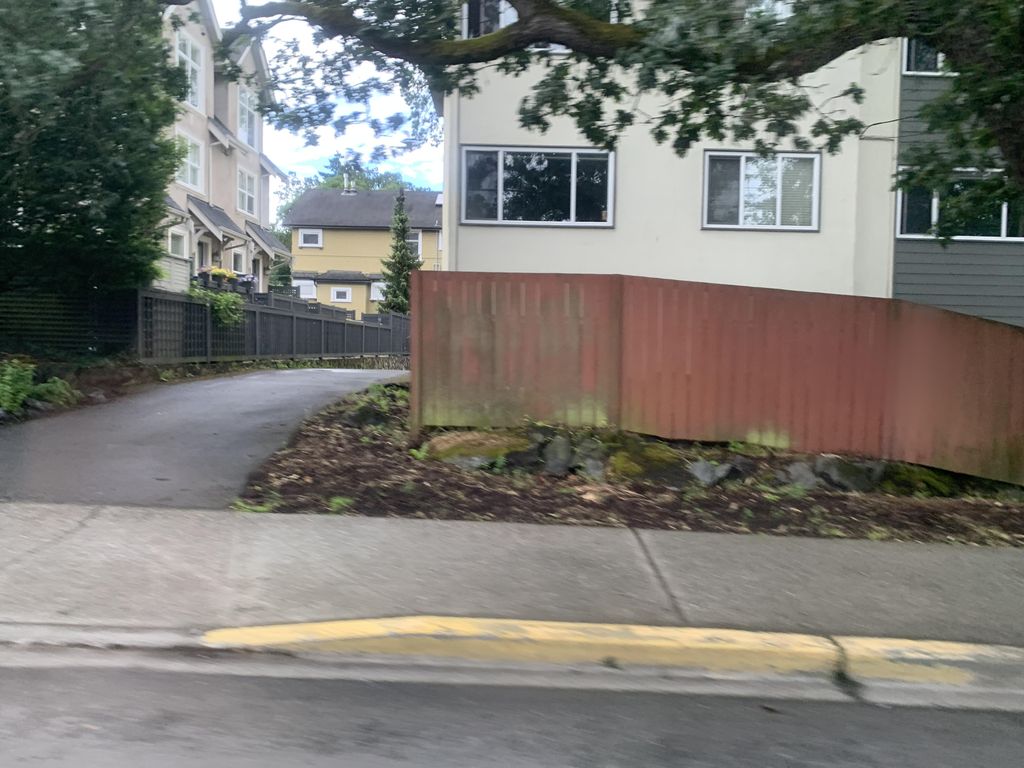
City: victoria